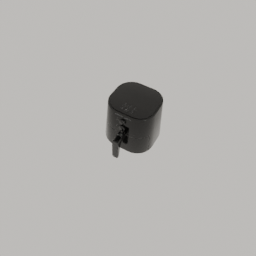
Label: appliances